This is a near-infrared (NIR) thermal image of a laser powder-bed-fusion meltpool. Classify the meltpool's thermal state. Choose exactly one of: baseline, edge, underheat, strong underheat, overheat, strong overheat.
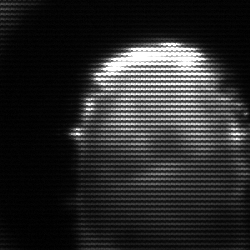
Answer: baseline